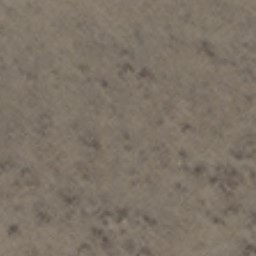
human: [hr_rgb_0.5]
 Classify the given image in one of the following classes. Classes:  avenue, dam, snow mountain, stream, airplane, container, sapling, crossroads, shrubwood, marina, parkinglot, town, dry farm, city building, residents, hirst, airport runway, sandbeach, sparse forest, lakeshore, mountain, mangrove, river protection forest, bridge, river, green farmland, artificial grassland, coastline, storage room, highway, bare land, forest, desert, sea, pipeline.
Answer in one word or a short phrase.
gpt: bare land